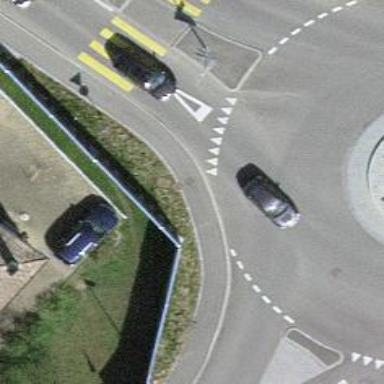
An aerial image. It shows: Hedge acting as barrier.